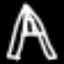
Label: The Eiffel Tower